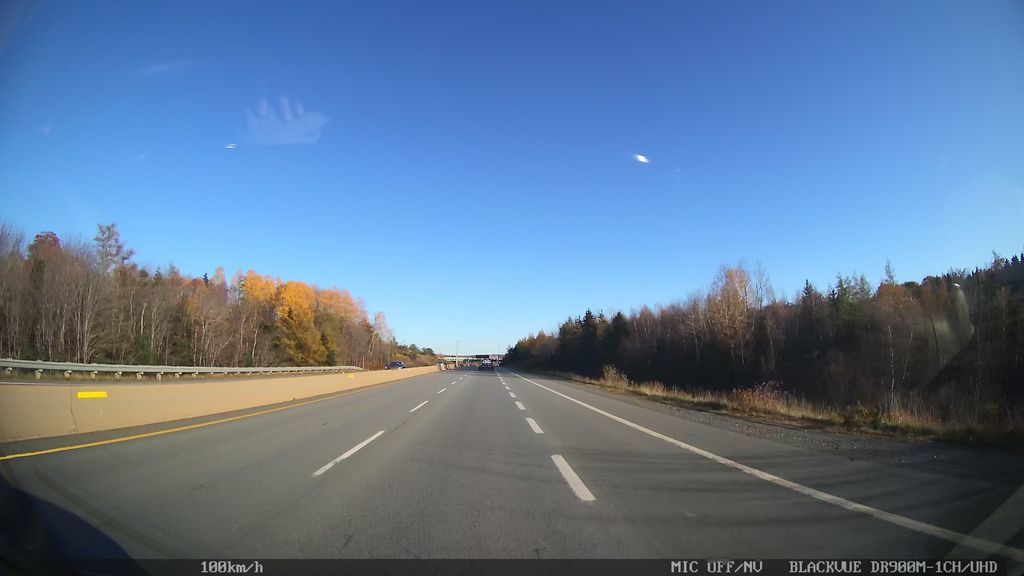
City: halifax